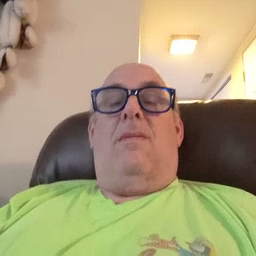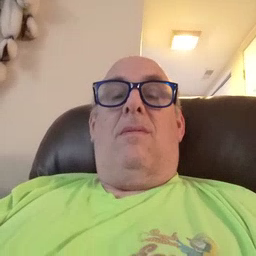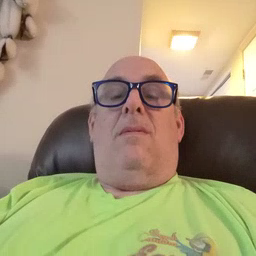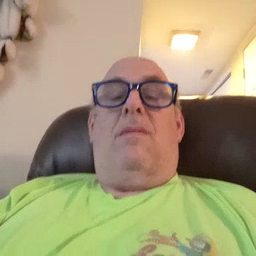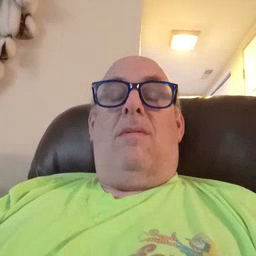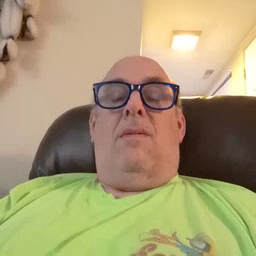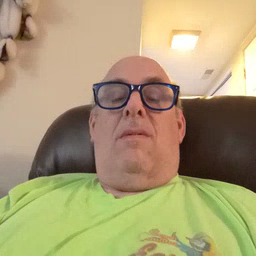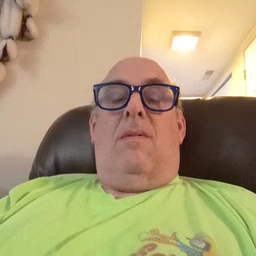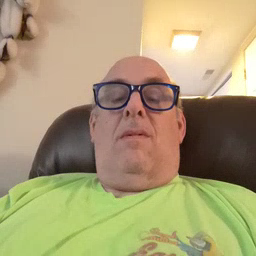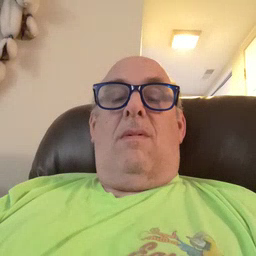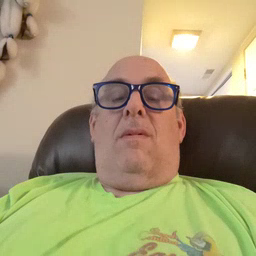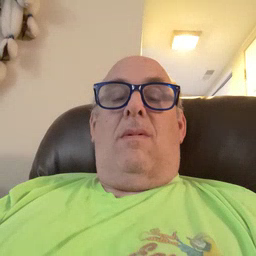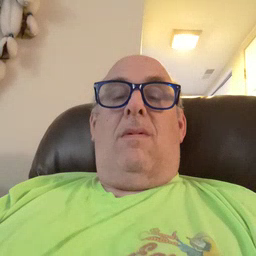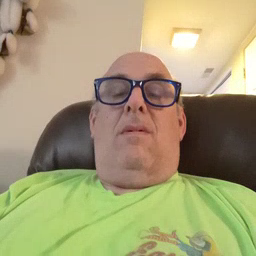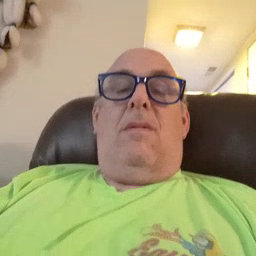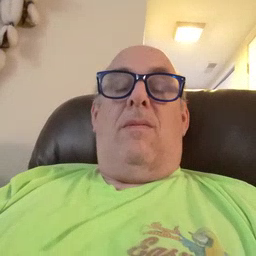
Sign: toothbrush